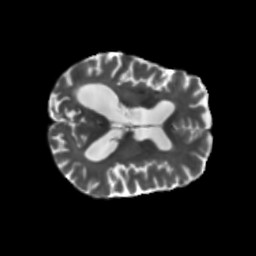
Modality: T2w
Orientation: axial
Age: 75
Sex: male
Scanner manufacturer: siemens
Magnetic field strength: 3 T
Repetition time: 5.47 s
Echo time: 0.0854 s